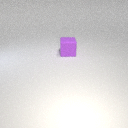
large purple rubber cube